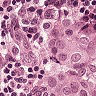
Metastatic tissue present: yes